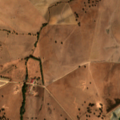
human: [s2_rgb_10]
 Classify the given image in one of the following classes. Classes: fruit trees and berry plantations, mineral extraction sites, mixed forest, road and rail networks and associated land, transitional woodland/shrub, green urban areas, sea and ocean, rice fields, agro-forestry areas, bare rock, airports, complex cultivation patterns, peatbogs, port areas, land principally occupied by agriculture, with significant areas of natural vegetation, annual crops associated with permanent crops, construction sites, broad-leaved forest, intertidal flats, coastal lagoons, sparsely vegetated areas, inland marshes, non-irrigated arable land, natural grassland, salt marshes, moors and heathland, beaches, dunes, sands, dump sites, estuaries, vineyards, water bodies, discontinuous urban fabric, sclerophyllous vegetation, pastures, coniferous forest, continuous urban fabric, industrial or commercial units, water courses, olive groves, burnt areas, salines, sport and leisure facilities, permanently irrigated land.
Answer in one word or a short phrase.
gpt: non-irrigated arable land, permanently irrigated land, complex cultivation patterns, agro-forestry areas